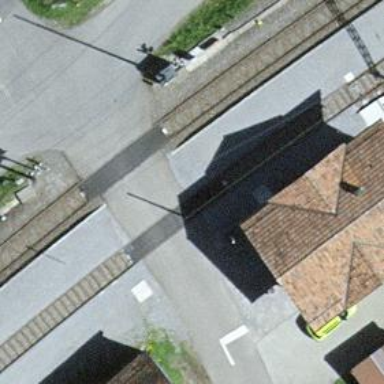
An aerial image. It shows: Full barrier level crossing on railway.